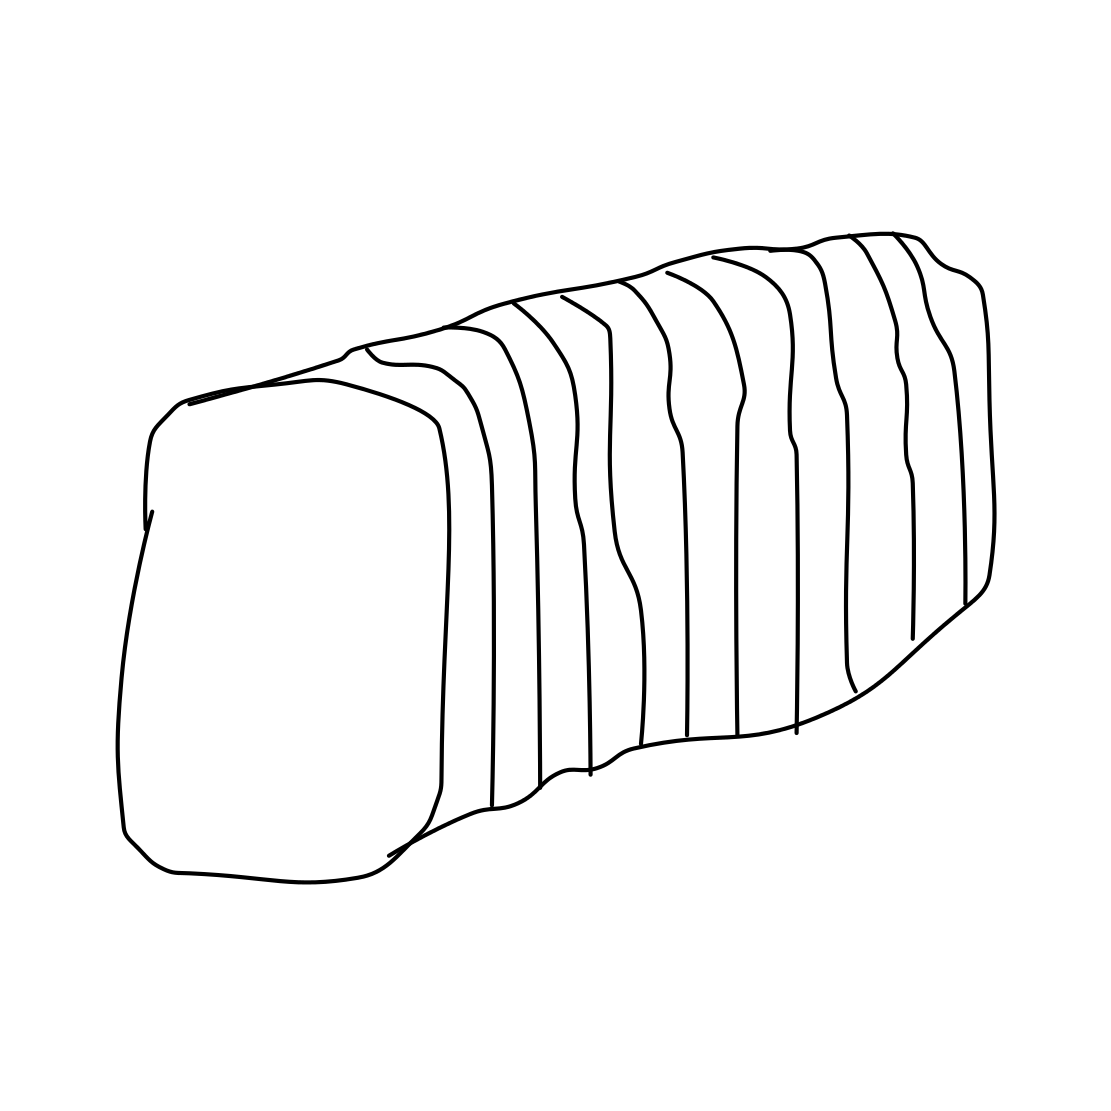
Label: bread